Chest X-ray. View position: PA
Patient age: 59
Patient sex: F
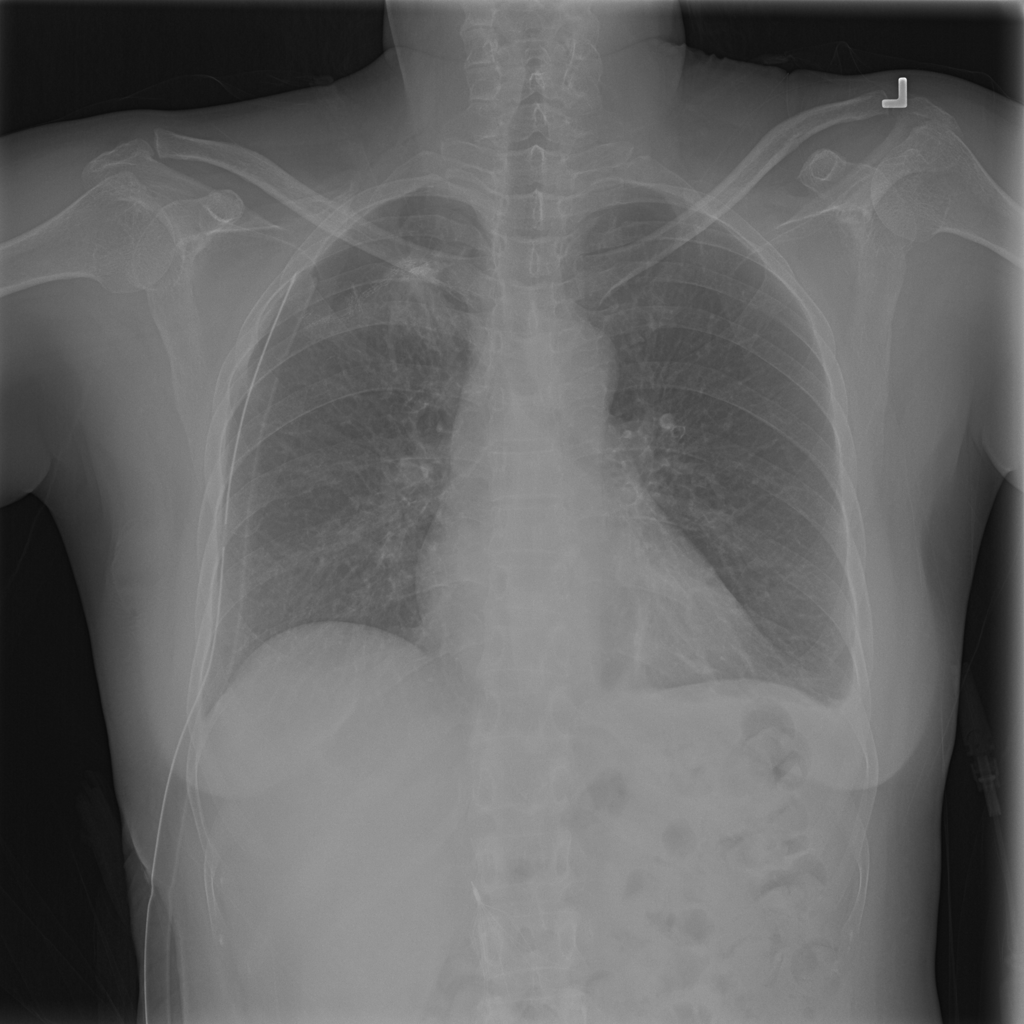
Finding: Pneumothorax